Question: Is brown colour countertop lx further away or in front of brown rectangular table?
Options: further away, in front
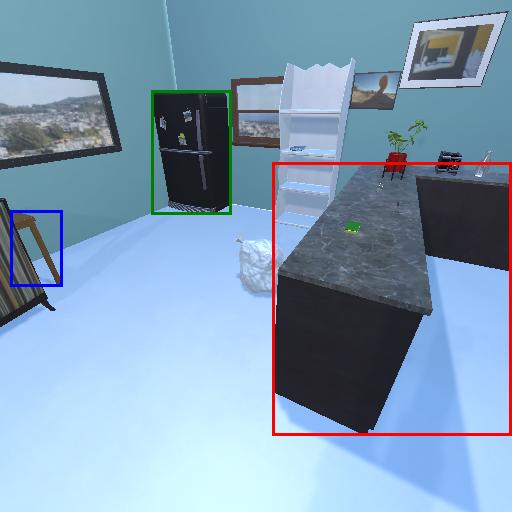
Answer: further away